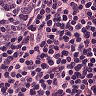
Metastatic tissue present: no